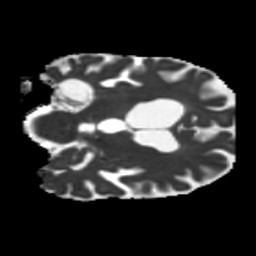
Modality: MD
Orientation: coronal
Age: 75
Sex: male
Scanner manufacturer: siemens
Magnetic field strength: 3 T
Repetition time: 5.25 s
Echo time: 0.08 s